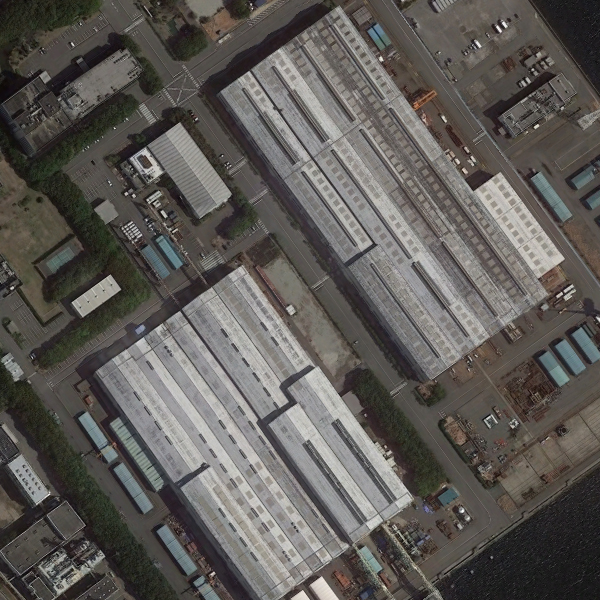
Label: Industrial